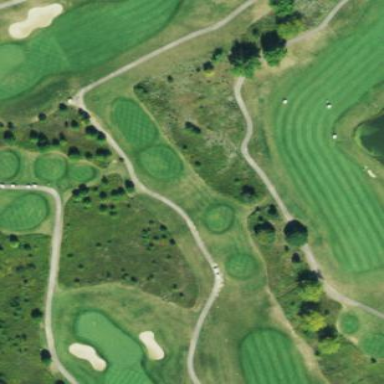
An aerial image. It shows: Rough grassy area used for golf.